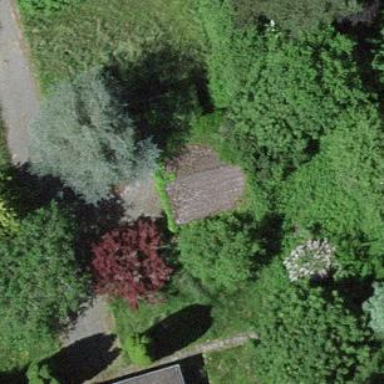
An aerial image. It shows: Garage.